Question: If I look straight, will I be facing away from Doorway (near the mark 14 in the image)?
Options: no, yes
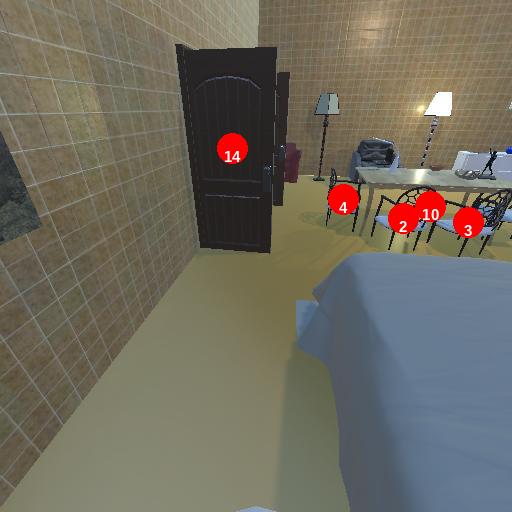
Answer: no